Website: walmart
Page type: cart
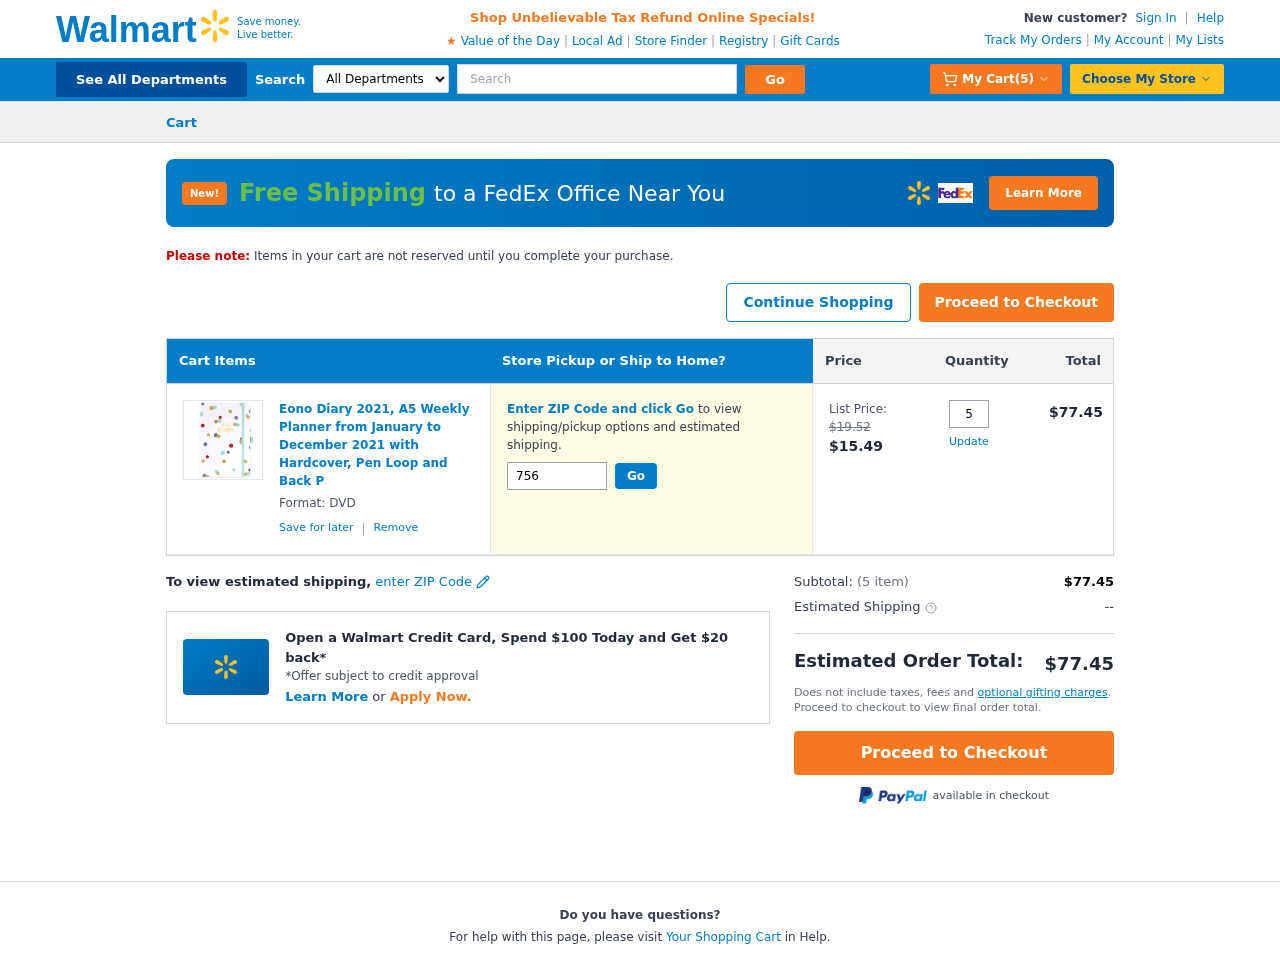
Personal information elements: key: PII_POSTCODE
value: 75673
Product elements: key: PRODUCT1_NAME
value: Eono Diary 2021, A5 Weekly Planner from January to December 2021 with Hardcover, Pen Loop and Back P
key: PRODUCT1_PRICE
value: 15.49
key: PRODUCT1_QUANTITY
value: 5
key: PRODUCT1_ORIGINAL_PRICE
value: $19.52
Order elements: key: ORDER_NUM_ITEMS
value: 5
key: ORDER_SUBTOTAL
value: $77.45
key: ORDER_TOTAL
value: $77.45
Search elements: key: HEADER_SEARCH
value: Search